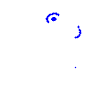
Particle: pion